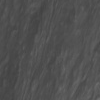
Atmospheric dust classification: not_dusty